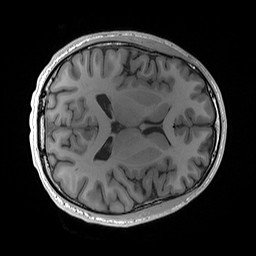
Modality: T1w
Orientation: axial
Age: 24
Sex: male